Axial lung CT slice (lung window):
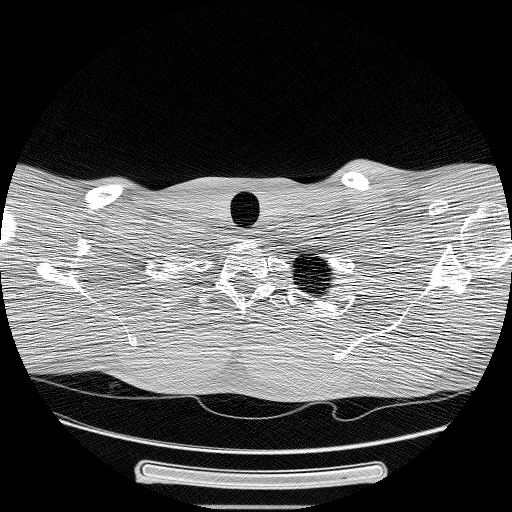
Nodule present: no